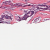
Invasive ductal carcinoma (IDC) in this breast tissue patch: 1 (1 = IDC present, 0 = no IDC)